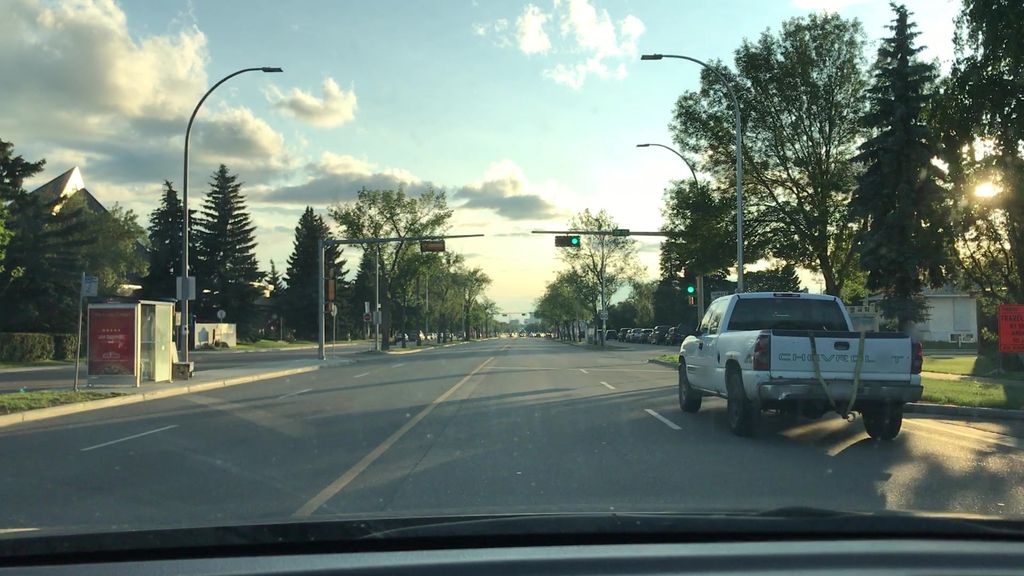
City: edmonton